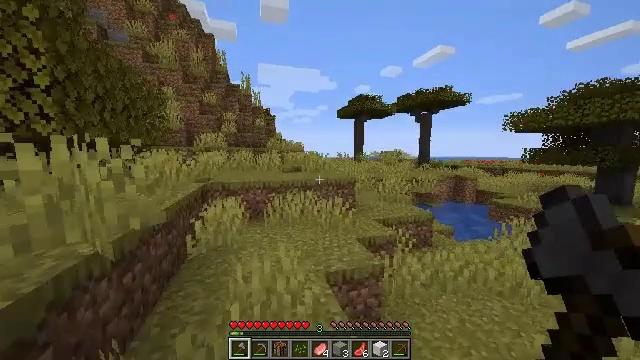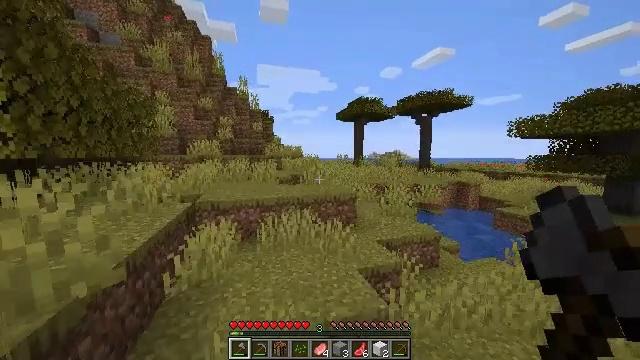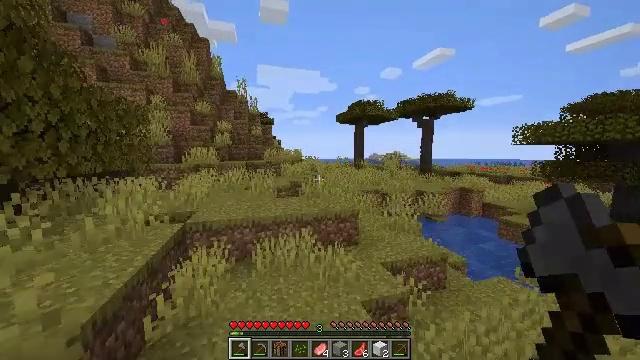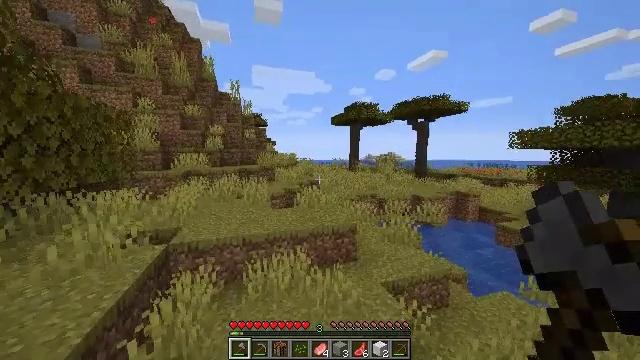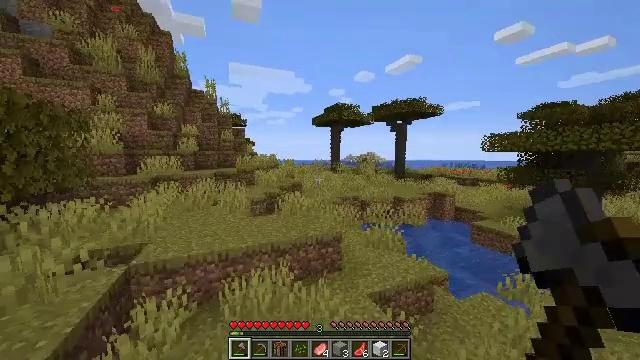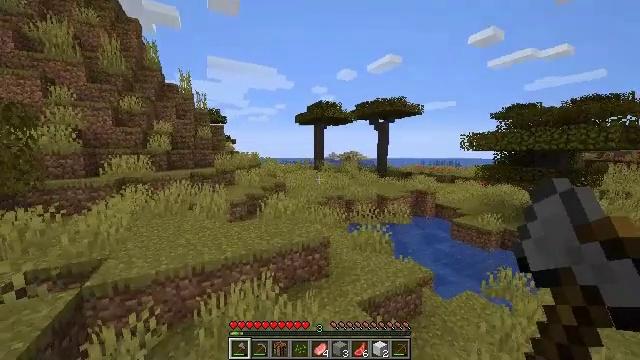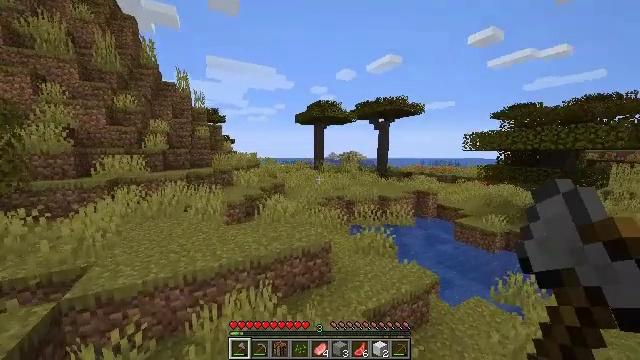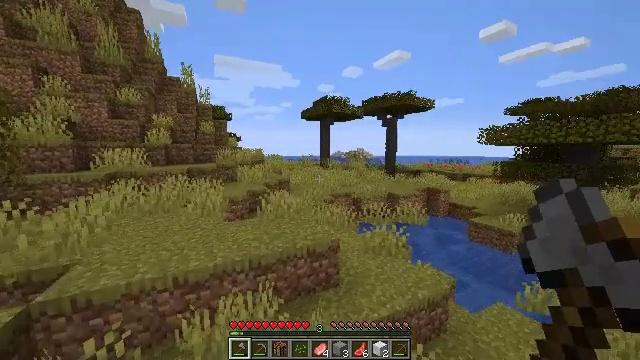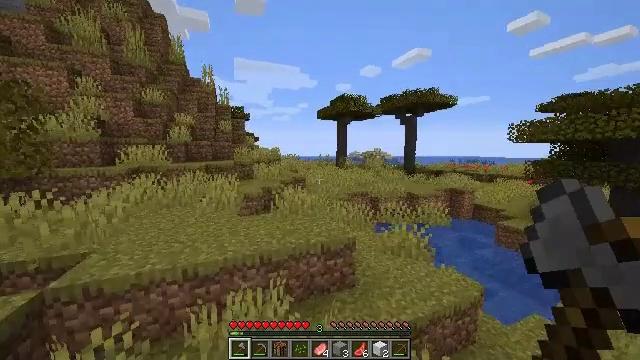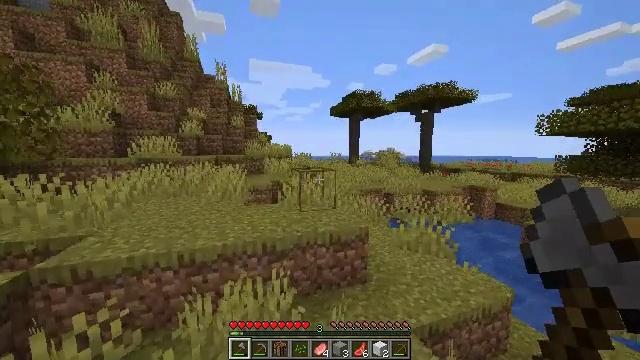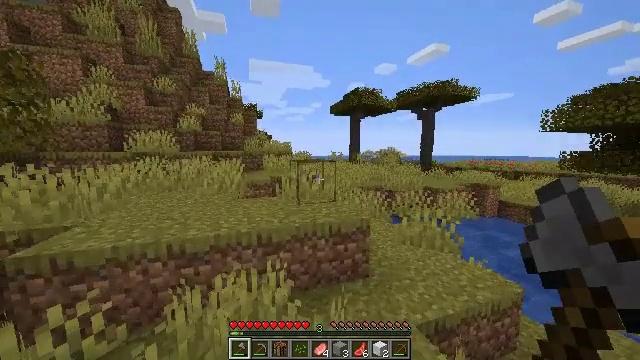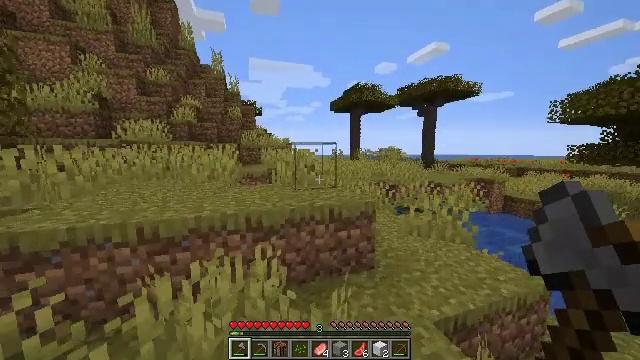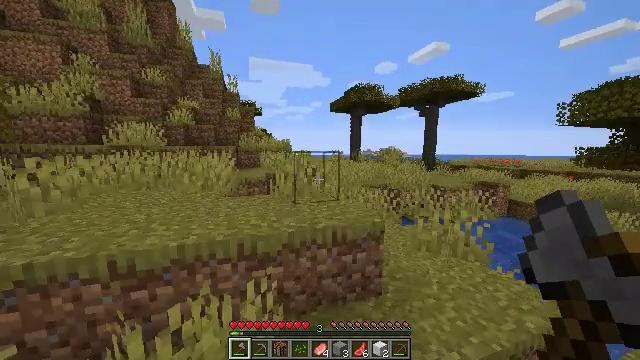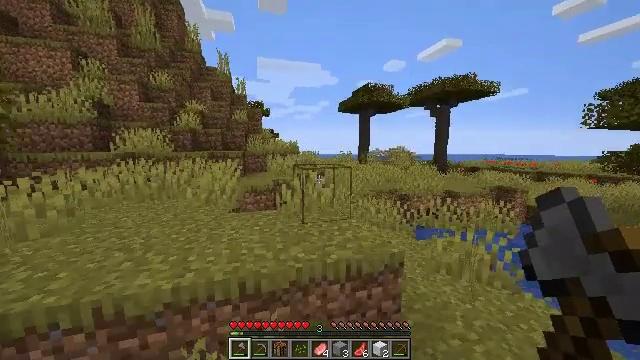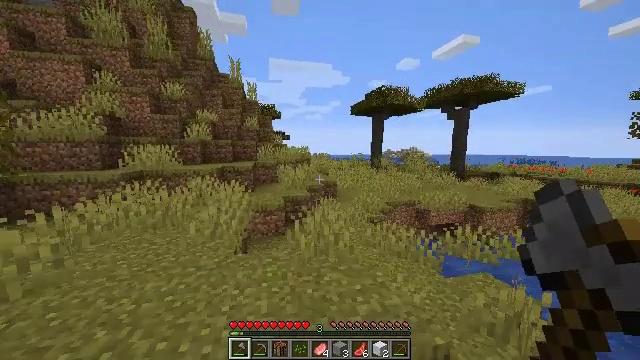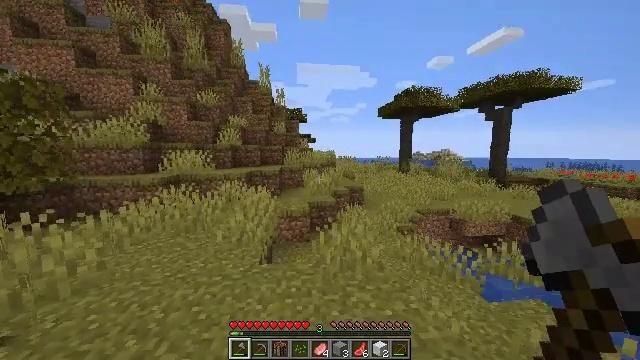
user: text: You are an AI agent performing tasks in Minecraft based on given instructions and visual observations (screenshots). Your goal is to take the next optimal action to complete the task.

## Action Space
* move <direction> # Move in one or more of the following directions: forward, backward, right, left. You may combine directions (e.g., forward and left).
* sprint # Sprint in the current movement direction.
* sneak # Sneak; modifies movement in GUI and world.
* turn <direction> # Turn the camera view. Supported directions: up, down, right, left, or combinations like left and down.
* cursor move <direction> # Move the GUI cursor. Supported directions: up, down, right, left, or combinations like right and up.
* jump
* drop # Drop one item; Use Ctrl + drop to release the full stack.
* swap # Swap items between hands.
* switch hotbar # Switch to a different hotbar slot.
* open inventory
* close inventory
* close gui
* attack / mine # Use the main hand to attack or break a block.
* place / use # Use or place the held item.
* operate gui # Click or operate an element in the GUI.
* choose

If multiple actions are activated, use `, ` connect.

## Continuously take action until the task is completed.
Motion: motion action
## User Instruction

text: Attack the cyan bed to break it.
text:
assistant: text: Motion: move forward and move left, jump
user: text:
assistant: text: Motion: move forward and move left, jump
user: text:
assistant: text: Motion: move forward and move left, turn right
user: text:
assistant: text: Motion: move forward and move right, turn right
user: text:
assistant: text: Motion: move forward and move right, turn right
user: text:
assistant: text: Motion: move forward and move right
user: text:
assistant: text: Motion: move forward and move right, turn left
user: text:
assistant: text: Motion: move forward and move right, turn left
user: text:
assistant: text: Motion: move forward and move right, turn left
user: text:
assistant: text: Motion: move forward and move left
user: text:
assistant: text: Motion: move forward and move left, jump
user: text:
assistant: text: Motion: move forward and move left, jump
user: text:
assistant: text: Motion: move forward and move left, turn left, jump
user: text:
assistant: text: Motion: move forward and move left, turn left, jump
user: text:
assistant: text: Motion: move forward and move left, turn left, jump
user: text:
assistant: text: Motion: move forward and move left, turn left, jump
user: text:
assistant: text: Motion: move forward and move left, jump
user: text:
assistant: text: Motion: move forward and move left, jump
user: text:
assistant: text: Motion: move forward and move left, jump
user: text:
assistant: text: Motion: move forward and move left, jump
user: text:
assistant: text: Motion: move forward and move left, jump
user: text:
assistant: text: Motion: move forward and move left, turn right and down, jump
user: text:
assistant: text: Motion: move forward, turn right, jump
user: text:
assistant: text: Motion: move forward and move right, jump
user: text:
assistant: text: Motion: move forward and move right, jump
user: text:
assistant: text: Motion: move forward and move right, turn right, jump
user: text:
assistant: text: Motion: move forward, turn right, jump
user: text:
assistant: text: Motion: move forward, turn right, jump
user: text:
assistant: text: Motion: move forward, turn right, jump
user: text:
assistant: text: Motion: move forward, turn right, jump